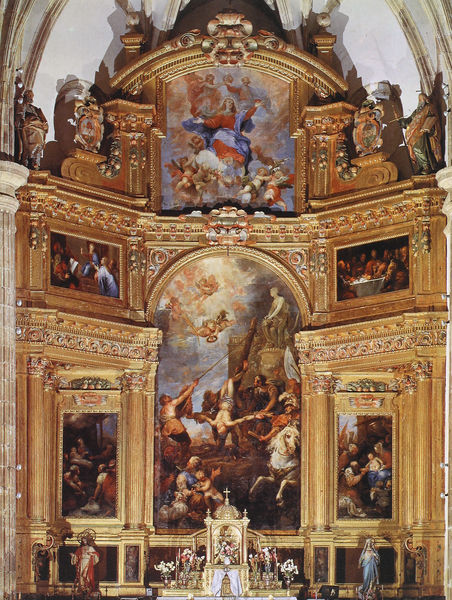
Titel: Altar
Künstler: Francisco Rizi
Standort: Fuente el Saz (bei Madrid), Pfarrkirche (EU - E)
Schlagwörter: blau, gemälde, gott, himmel, bunt, schmuck, säule, säulen, gebäude, ornament, barock, rahmen, vorhang, kirche, gold, drei, kind, pferd, engel, ornamente, verzierung, stuck, vergoldet, kreuz, gross, altar, hochaltar, fries, wappen, skulpturen, statuen, jesus, kreuzigung, pfer, fresken, heilige, fresko, prunk, maria, heiland, szenen, altarbild, himmelfahrt, tabernakel, marienkrönung, predella, katholizismus, andreas, vielteilig, 3